Aerial crown-view tile of a tropical tree (Barro Colorado Island, Panama), acquired 20241112:
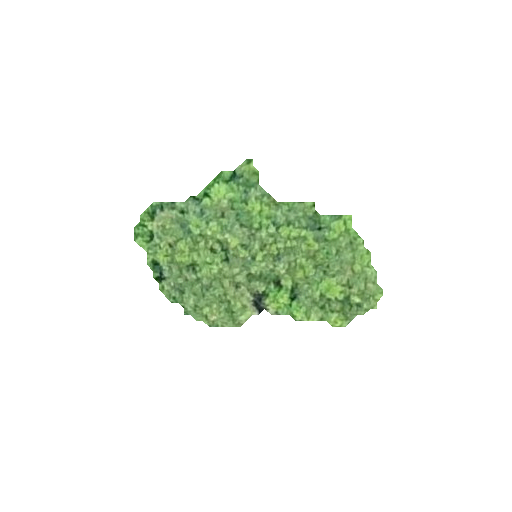
Species: Prioria copaifera
GBIF accepted scientific name: Prioria copaifera
Crown area: 40.874 m²